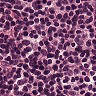
Metastatic tissue present: no